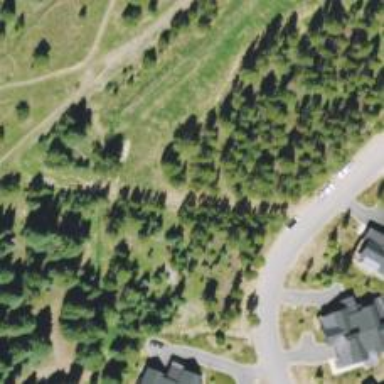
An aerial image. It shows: Intermediate Nordic-style path.